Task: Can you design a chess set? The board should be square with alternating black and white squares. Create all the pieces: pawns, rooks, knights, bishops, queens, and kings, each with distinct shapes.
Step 2856:
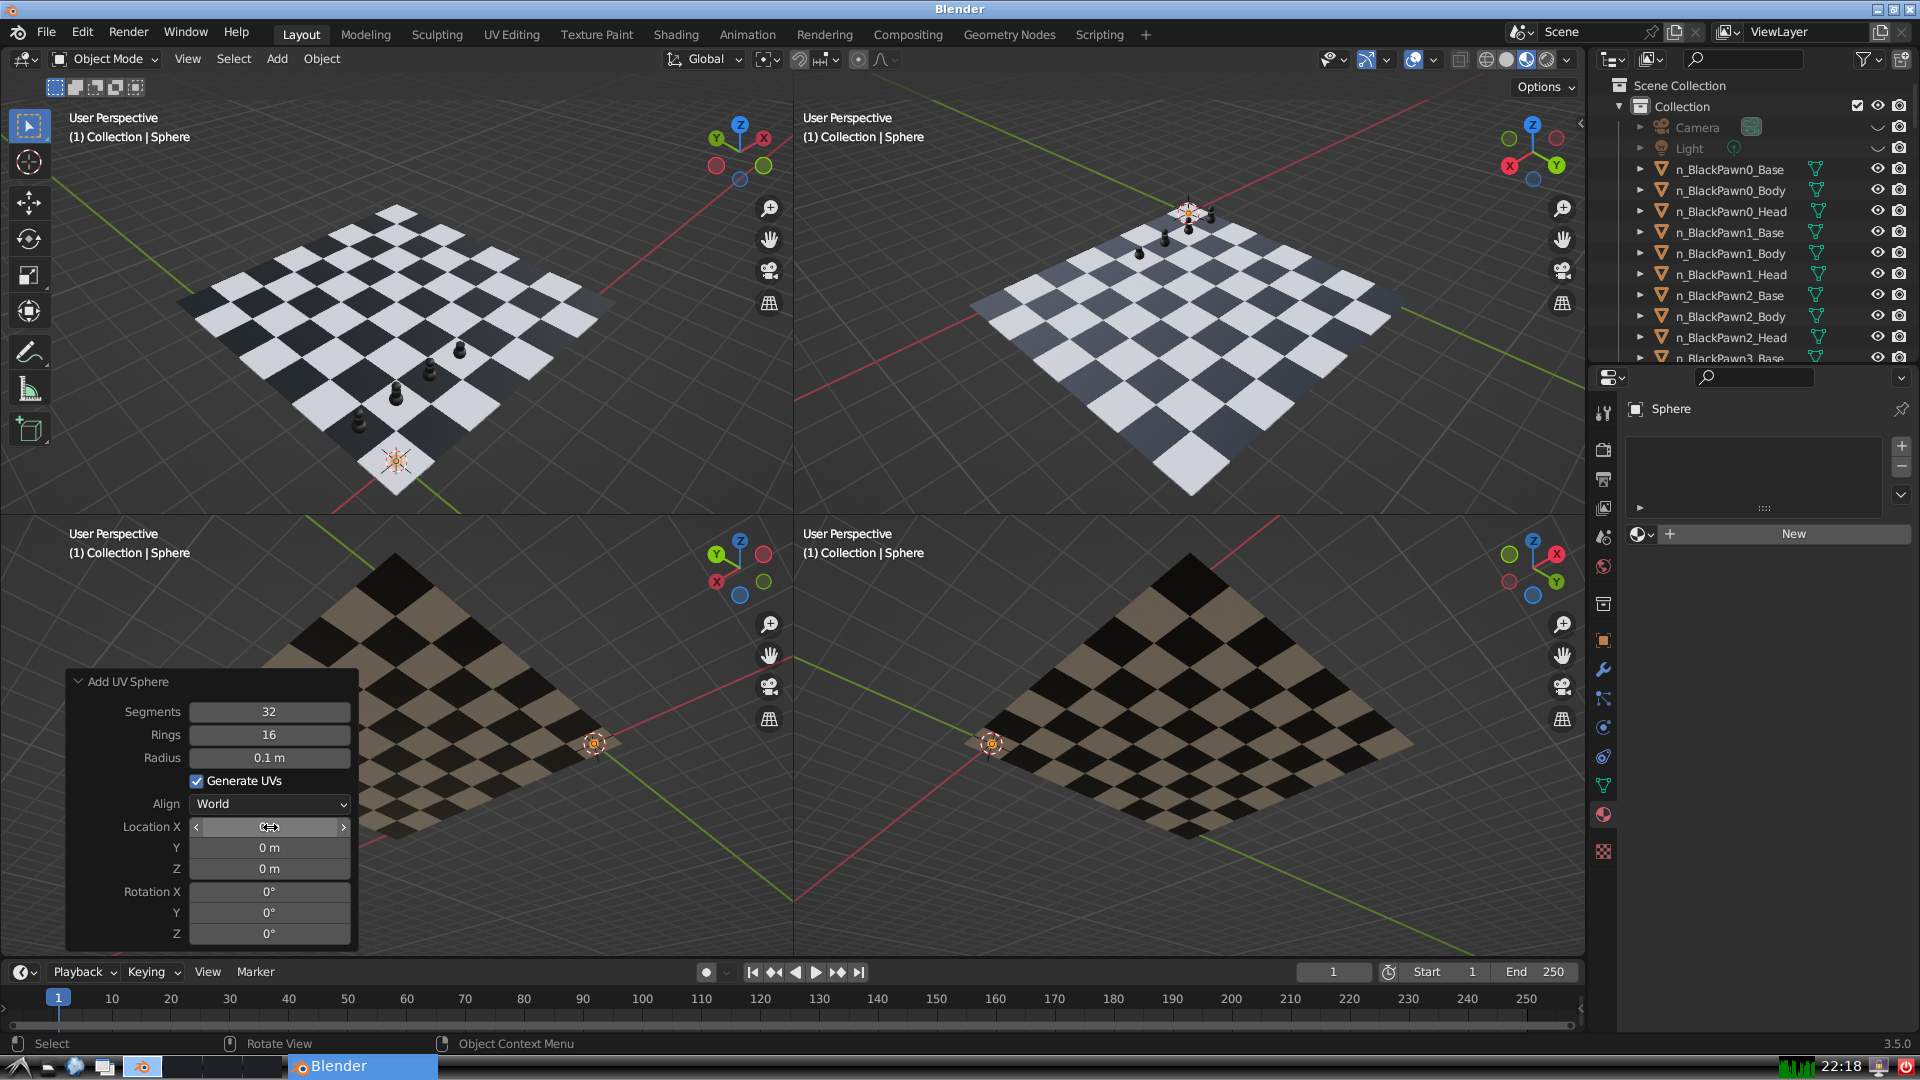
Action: click: no